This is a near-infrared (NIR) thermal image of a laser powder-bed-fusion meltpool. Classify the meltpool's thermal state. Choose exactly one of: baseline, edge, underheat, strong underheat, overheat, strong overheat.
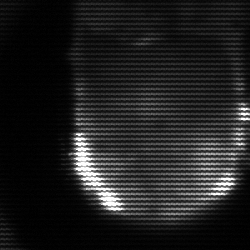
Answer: baseline